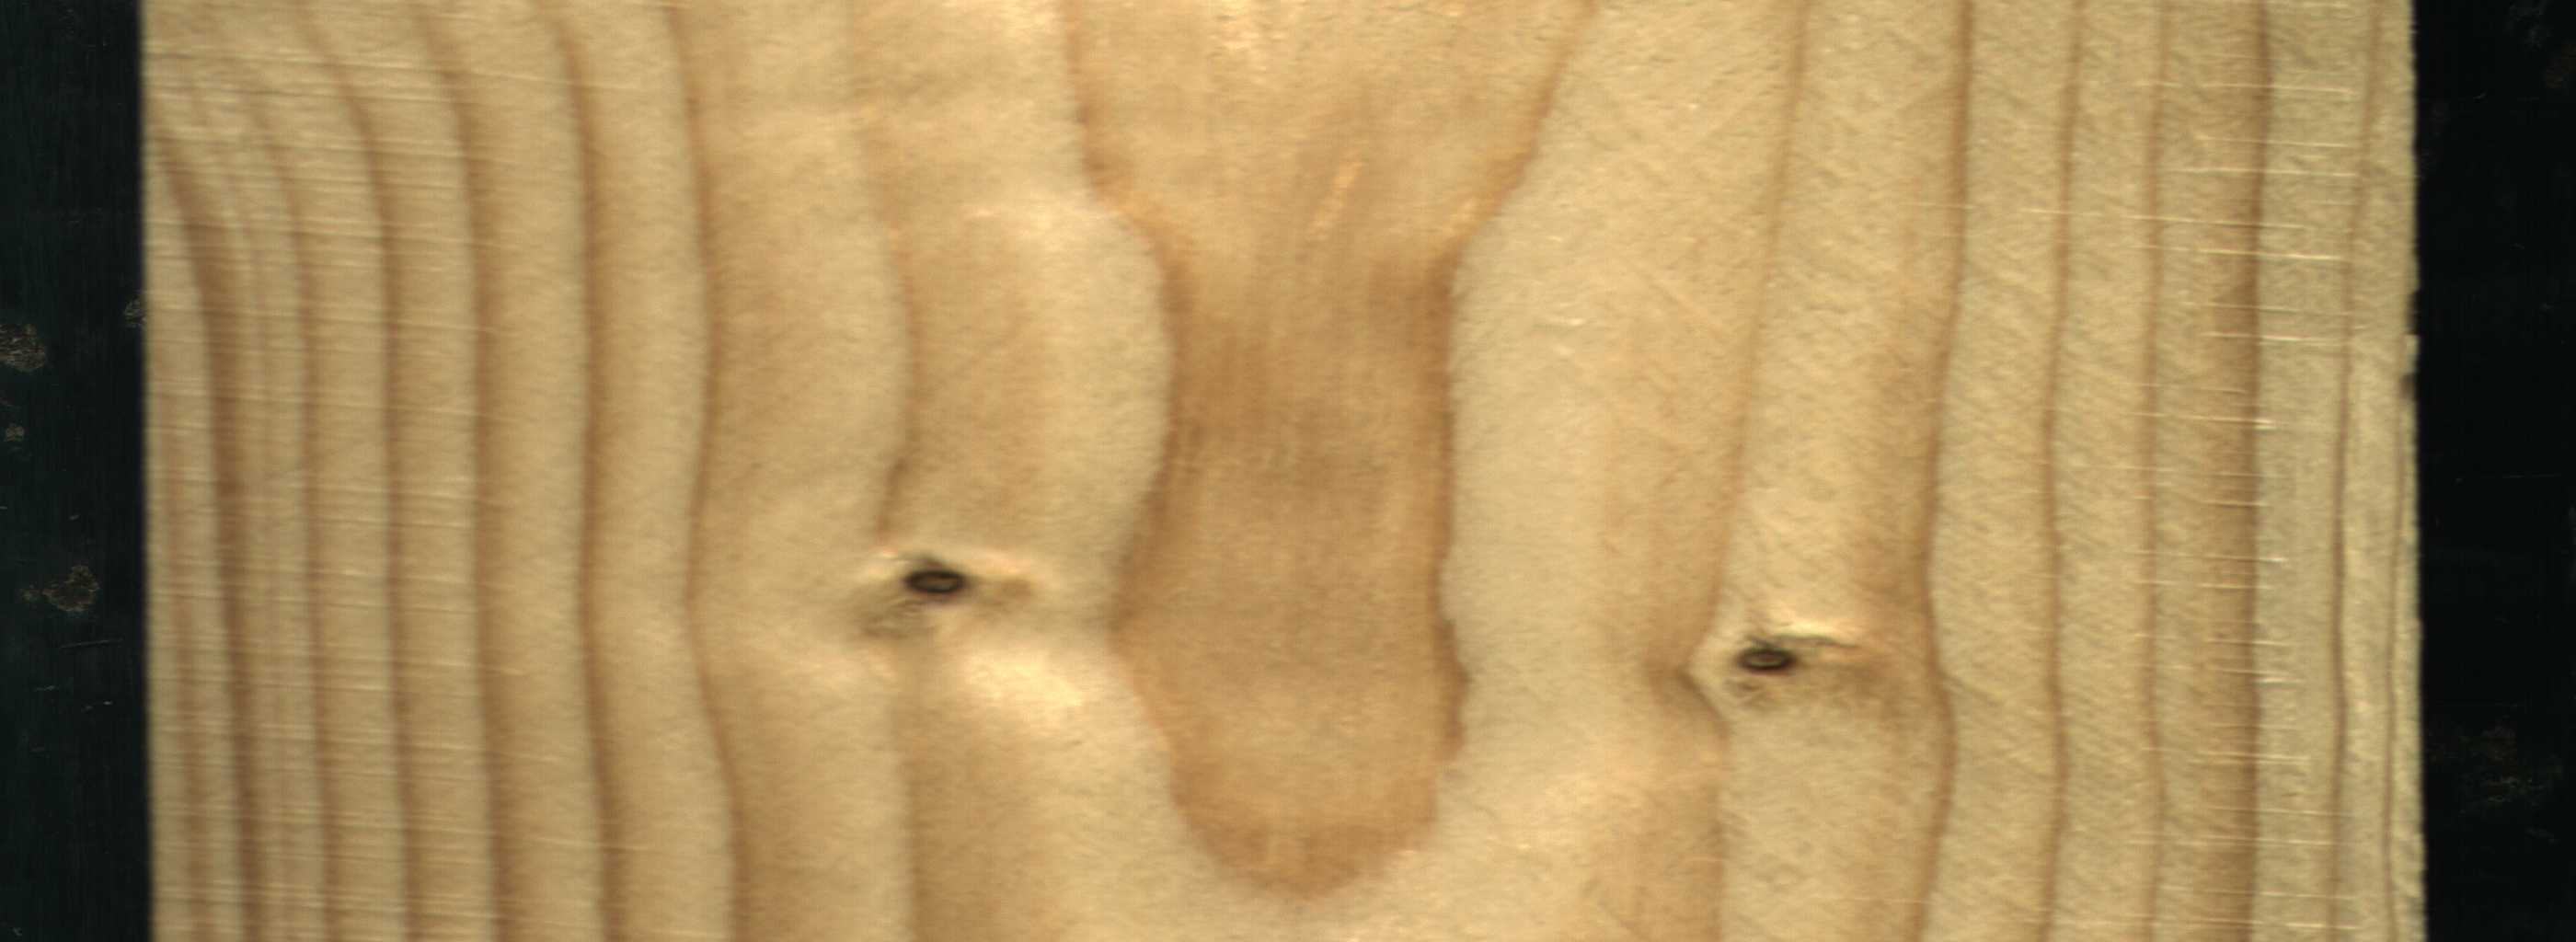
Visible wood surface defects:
Dead_Knot
Dead_Knot